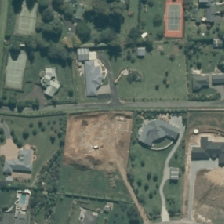
Land cover: urban_build_up